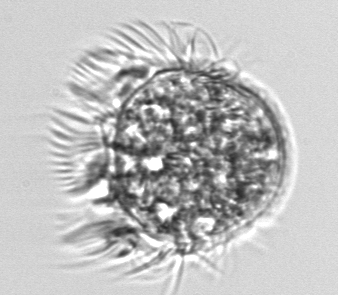
Label: Pelagostrobilidium